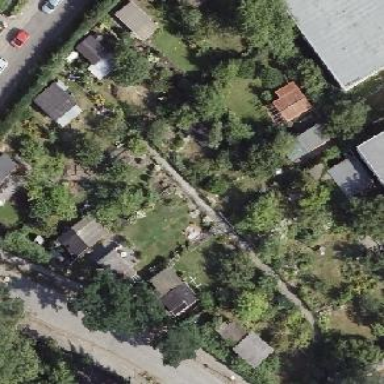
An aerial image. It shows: Allotments area.